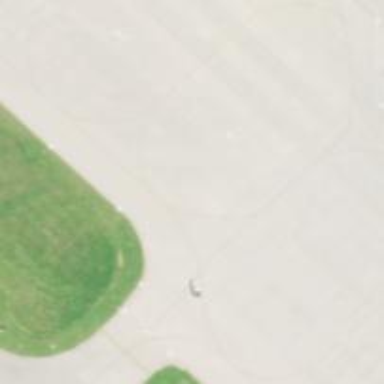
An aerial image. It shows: Image of taxiway at airport.